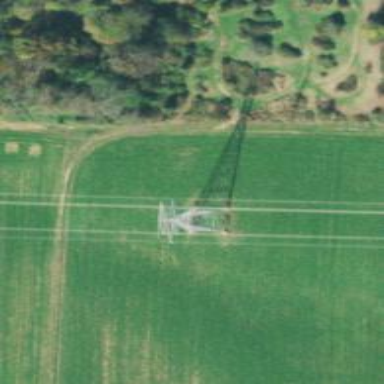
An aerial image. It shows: Lattice structure tower used for power distribution.